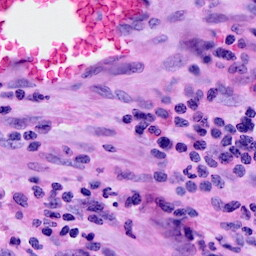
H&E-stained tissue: Cervix